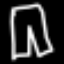
Label: pants